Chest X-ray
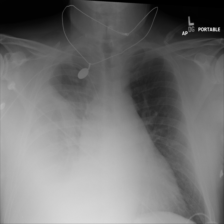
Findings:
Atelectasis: negative
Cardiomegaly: negative
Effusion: positive
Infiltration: negative
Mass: negative
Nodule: negative
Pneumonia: negative
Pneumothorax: negative
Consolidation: negative
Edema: negative
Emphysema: negative
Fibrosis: negative
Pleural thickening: negative
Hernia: negative